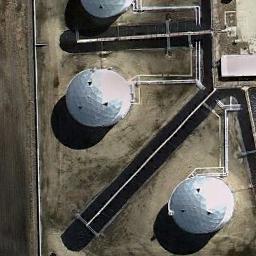
Label: storage tanks